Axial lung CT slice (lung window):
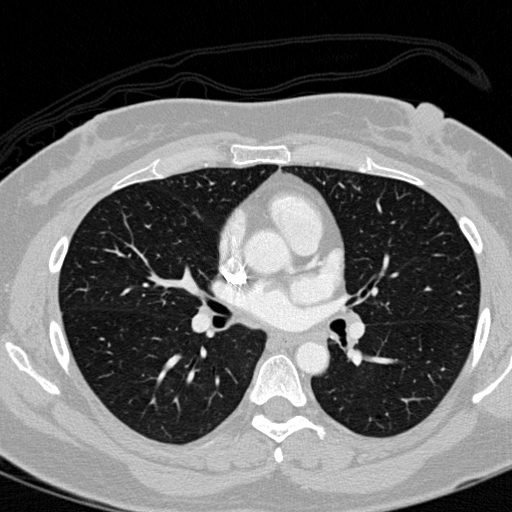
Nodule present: no